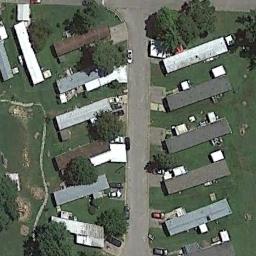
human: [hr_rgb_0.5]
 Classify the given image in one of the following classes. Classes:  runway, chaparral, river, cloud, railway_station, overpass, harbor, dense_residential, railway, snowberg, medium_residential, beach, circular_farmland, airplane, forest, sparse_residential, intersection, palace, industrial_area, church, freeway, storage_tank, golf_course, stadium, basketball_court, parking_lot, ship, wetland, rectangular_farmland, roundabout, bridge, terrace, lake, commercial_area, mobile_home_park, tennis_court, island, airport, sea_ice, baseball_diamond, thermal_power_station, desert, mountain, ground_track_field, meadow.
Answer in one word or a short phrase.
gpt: mobile_home_park